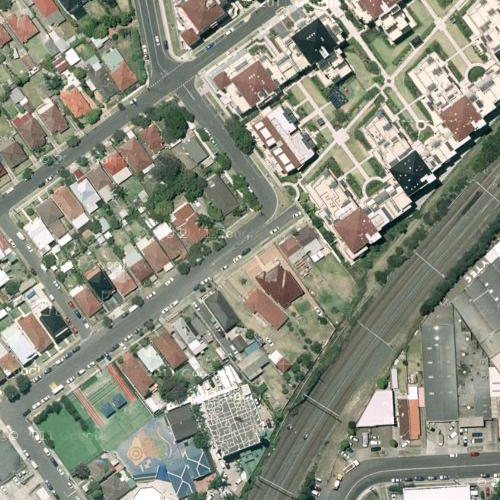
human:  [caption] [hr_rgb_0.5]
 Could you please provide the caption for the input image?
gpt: A residential area with houses arranged very neatly while many plants on the roadside .

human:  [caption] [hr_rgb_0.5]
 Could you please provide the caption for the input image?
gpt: A town with many houses arranged in lines some while roads go through this area .

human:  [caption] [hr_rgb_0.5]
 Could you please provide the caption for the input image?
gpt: Many houses arranged in lines in a residential area .

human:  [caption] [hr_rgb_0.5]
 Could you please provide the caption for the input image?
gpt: A residential area with houses arranged in lines while some roads go through this area .

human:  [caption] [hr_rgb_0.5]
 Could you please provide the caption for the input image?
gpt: A residential area with houses neatly arranged and some straight roads go through .